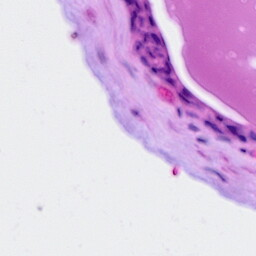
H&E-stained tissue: Ovarian